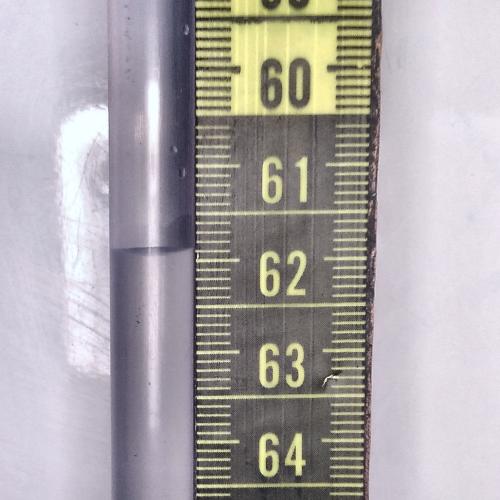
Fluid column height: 61.9 cm